Question: I try to create a simple game in Java with the Model-View-Controller pattern.
My currently implementation is that
- 'Country'- 'Timer'- - 'Money'- - -
- 'Server'- -
- 'ServerGui'- - - - - 'PlayerGui'- -
ScreenShot:

Is my current implementation a correct MVC implementation?
Is there something that you would change?
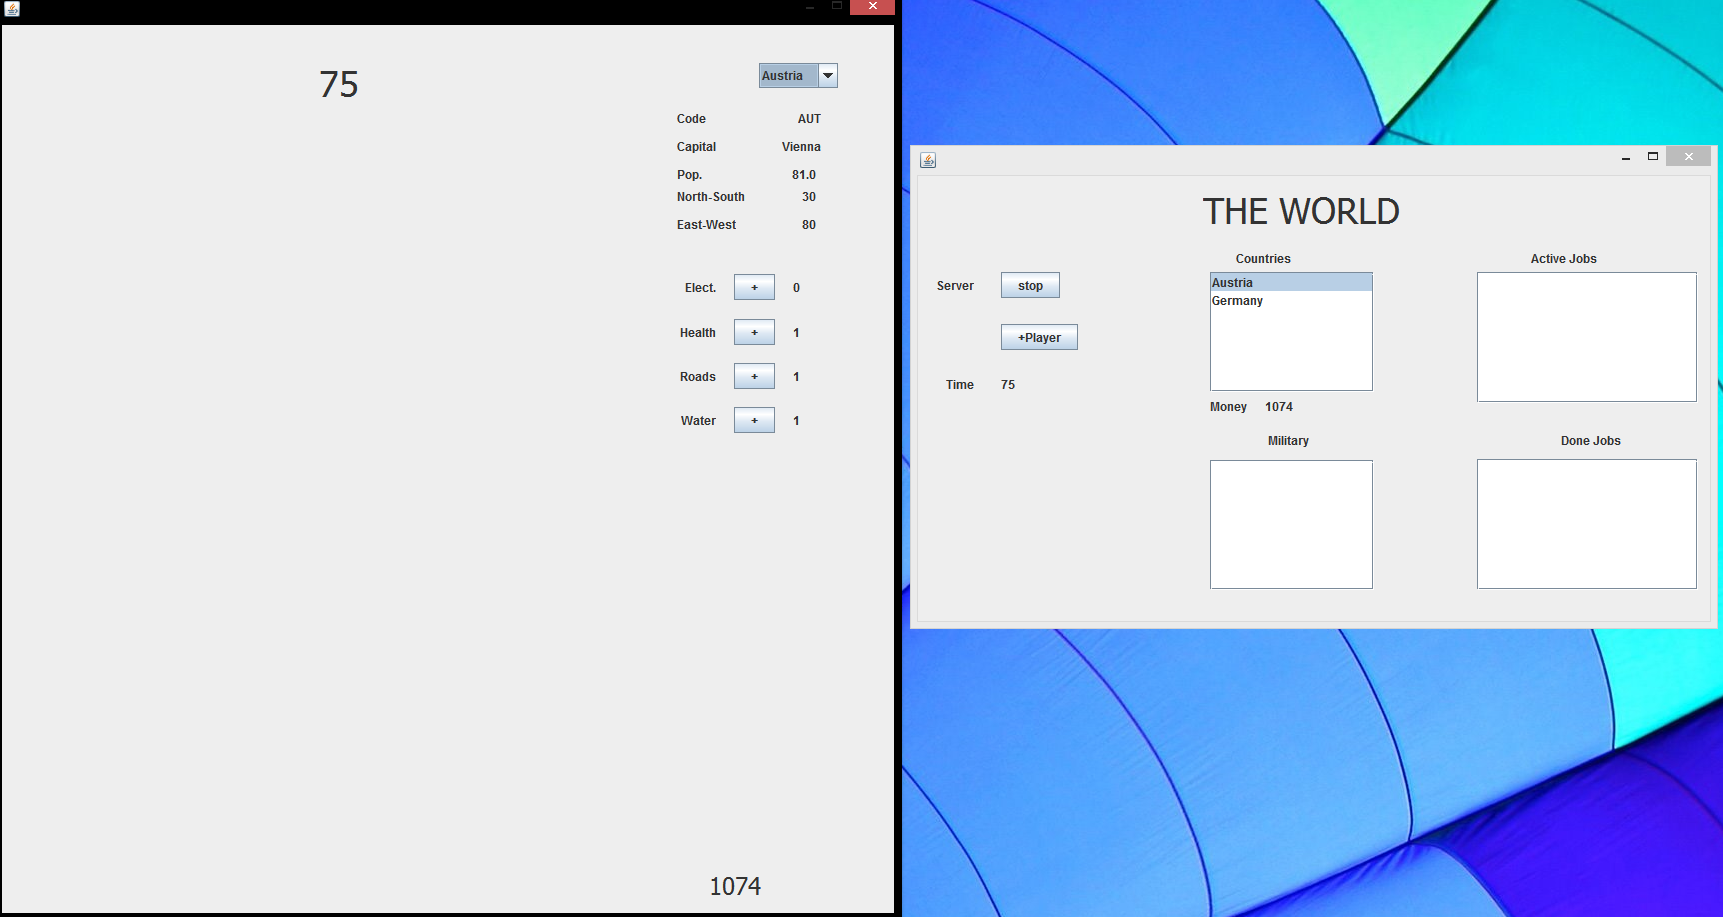
Answer: This is just as much an art as it is a science, but one thing that sticks out to me is this: why does your model contain a Timer? Shouldn't that be in the controller? What if you wanted to change the model to support, say, stepping through the simulation?
But you should stick with whatever design fits best in your head. The whole point of patterns is to make code more maintainable, and the best way to make code more maintainable is to design it in a way that makes sense to the people who have to work on it. Since that's you, you should do whatever makes sense to you, not strangers on the internet.